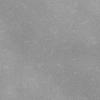
Atmospheric dust classification: dusty